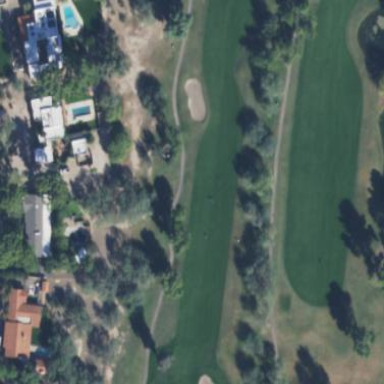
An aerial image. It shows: Golf fairway surrounded by grass.